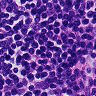
Metastatic tissue present: yes